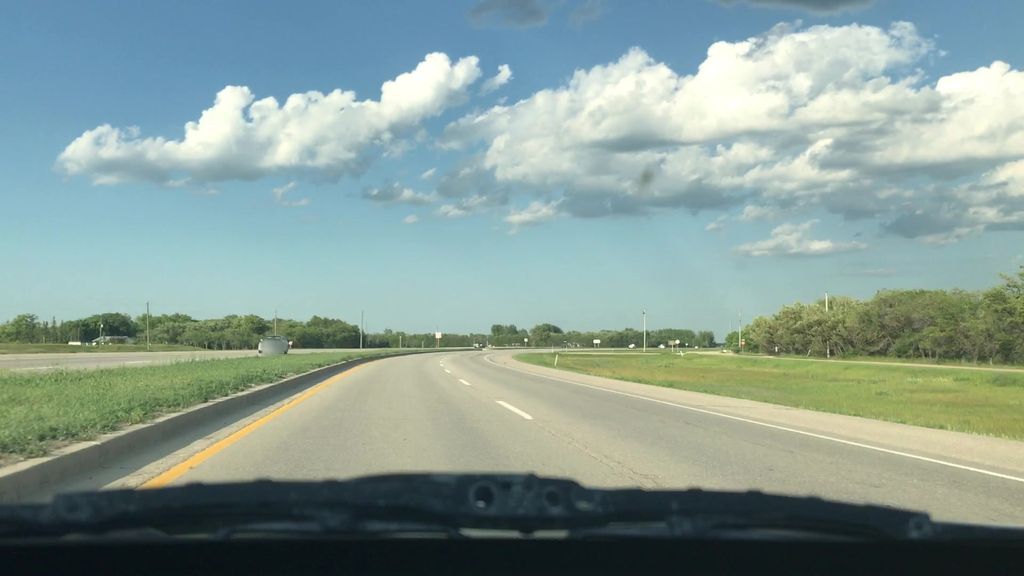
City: winnipeg